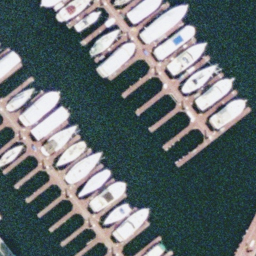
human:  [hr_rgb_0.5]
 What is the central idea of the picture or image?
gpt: harbor